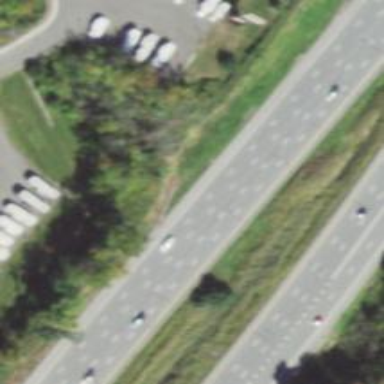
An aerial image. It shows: Asphalt motorway.